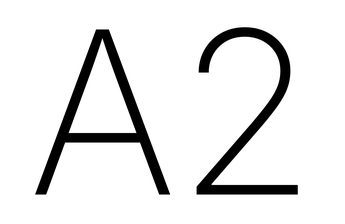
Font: Inter_ExtraLight